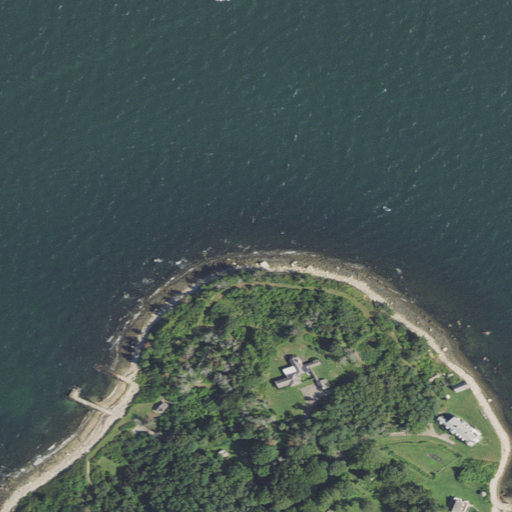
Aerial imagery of cape in Massachusetts named Penzance containing open water, mixed forest, herbaceous wetlands, grassland, evergreen forest, open development, medium intensity development, and low intensity development